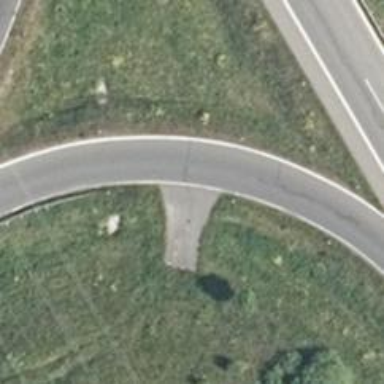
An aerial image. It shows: Motorway trunk link.